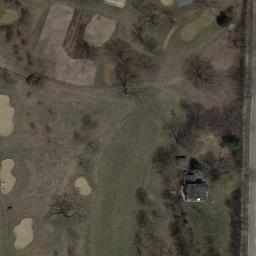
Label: golf_course